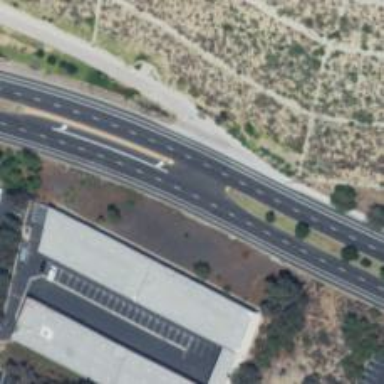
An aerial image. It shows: Secondary link road.